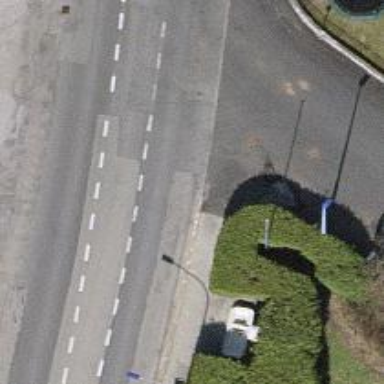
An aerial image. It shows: Bus stop with platform for public transport.